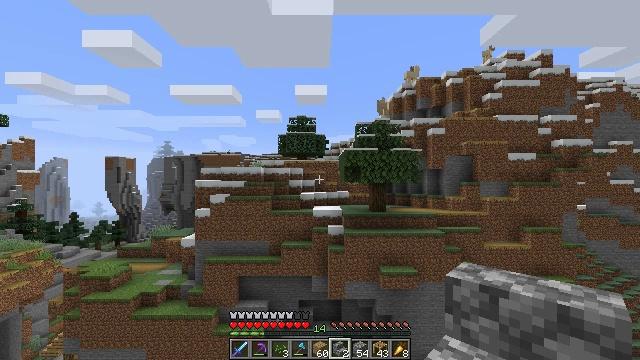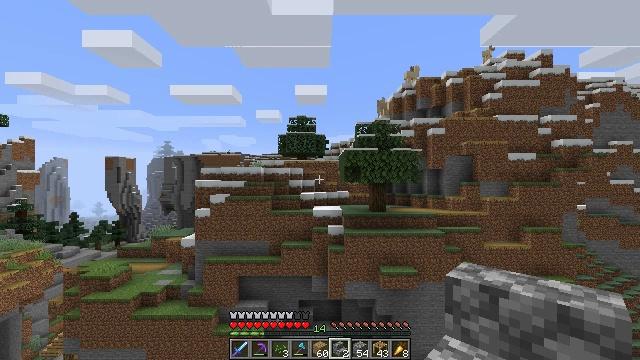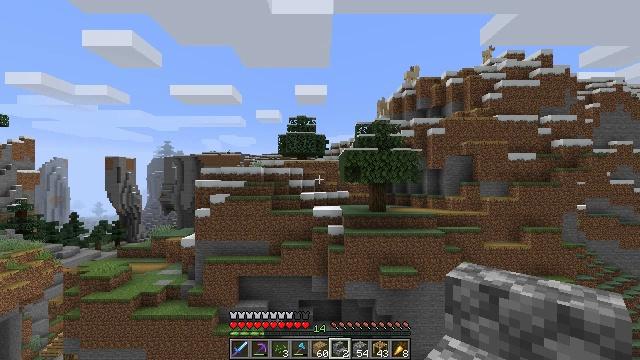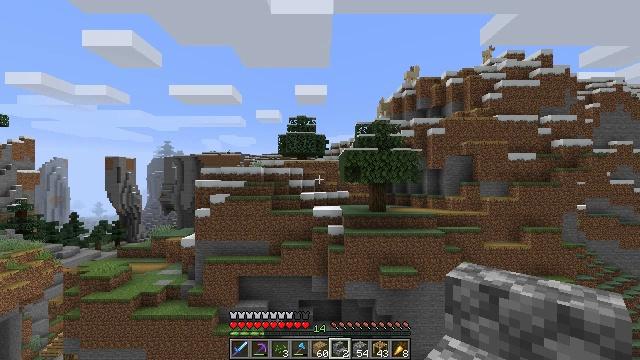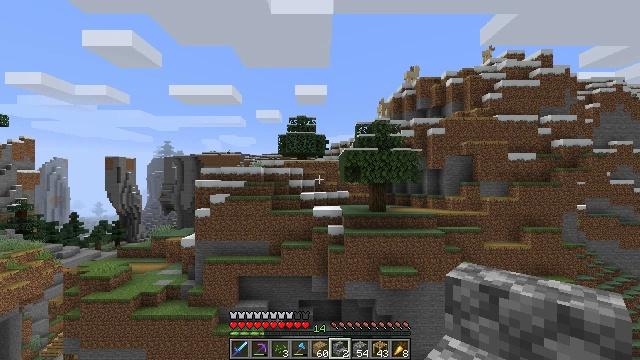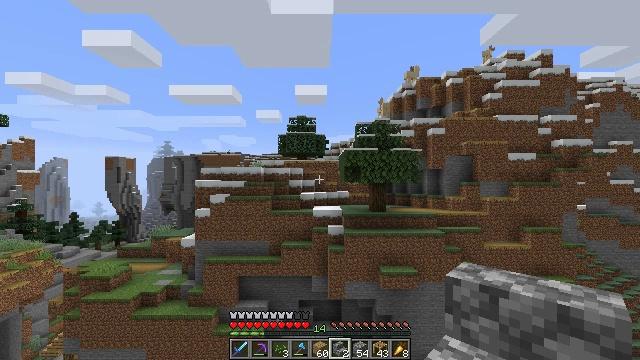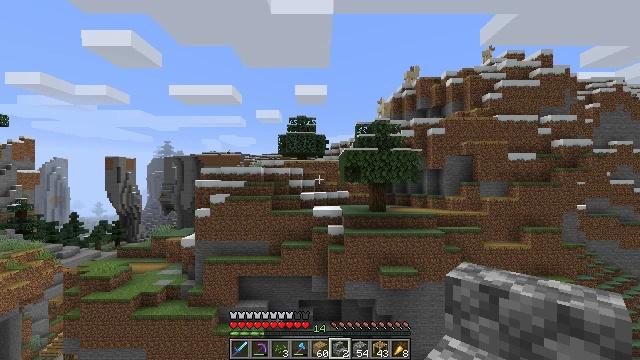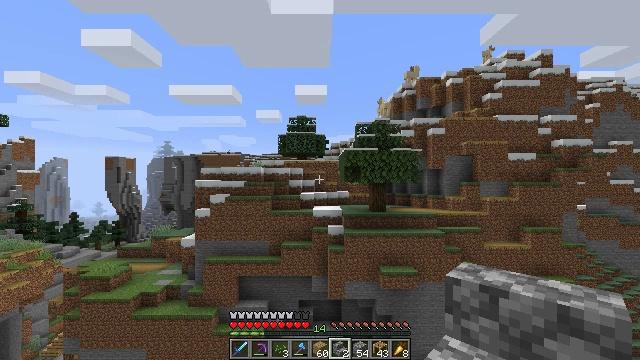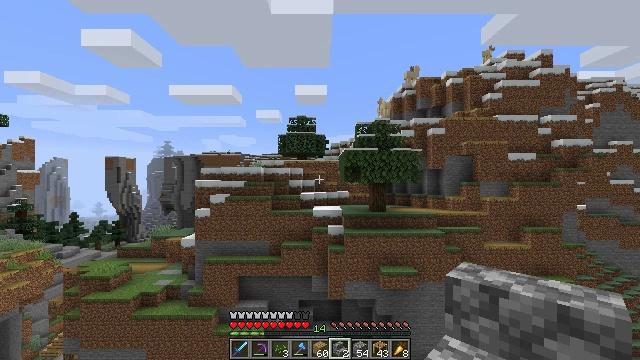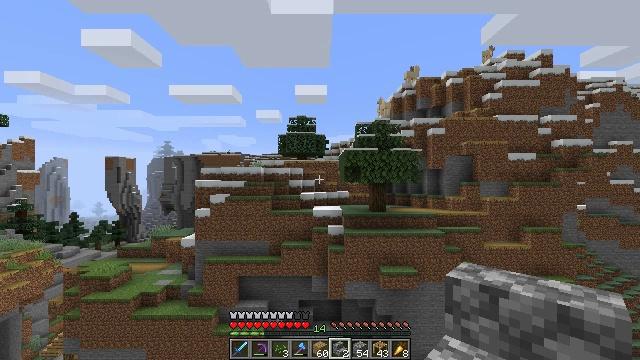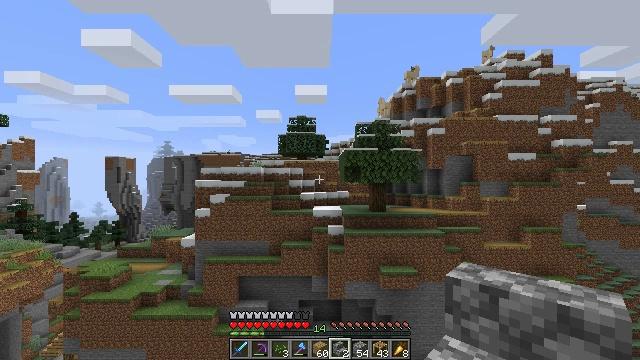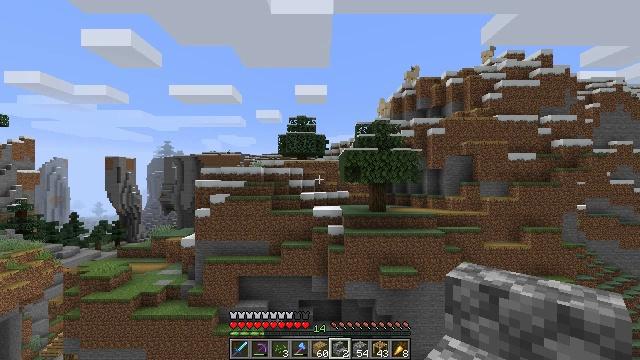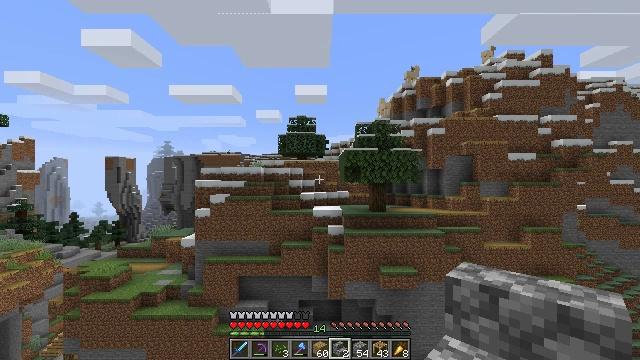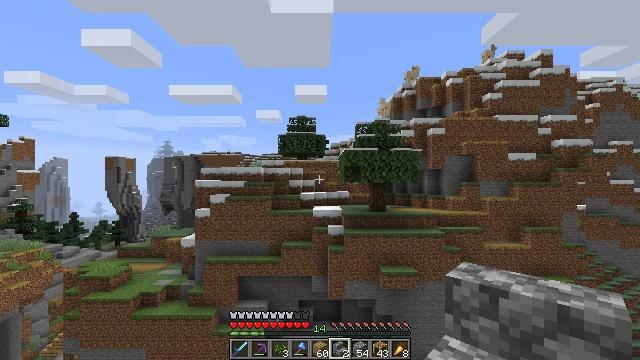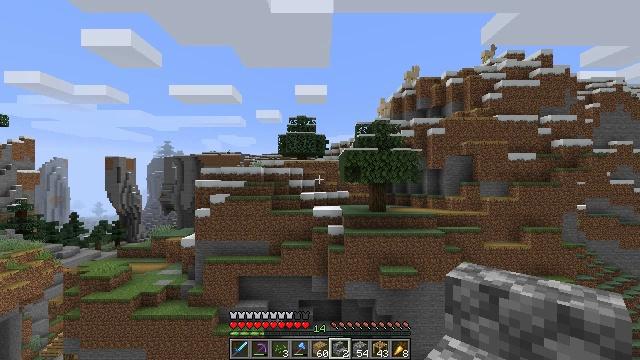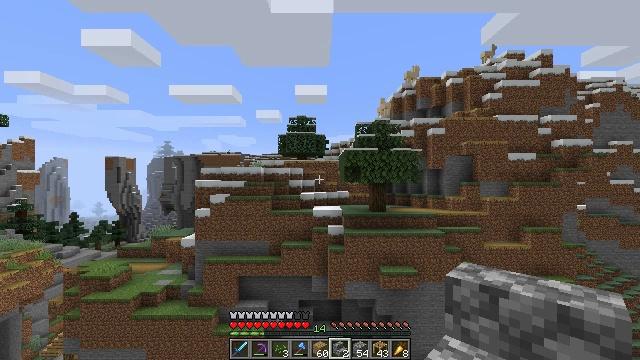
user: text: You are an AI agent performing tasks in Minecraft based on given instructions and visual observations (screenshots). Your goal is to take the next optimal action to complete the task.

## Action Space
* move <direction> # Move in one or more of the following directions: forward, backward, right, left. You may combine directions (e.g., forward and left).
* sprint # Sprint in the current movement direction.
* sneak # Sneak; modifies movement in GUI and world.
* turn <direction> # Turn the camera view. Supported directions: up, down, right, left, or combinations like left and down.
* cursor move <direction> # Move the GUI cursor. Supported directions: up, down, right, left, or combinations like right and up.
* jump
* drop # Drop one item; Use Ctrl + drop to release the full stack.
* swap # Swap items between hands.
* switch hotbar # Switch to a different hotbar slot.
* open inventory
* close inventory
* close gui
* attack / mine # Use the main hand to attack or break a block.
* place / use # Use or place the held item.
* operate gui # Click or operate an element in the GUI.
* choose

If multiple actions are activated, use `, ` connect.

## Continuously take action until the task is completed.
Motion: motion action
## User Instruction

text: Dismantle the scaffolding.
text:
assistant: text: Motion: no_op
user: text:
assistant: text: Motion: no_op
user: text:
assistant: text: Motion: no_op
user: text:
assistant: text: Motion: no_op
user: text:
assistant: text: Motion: no_op
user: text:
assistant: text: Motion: no_op
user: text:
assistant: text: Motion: no_op
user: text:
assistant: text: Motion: no_op
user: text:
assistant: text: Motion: no_op
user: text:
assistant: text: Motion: no_op
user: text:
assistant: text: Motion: no_op
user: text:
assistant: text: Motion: no_op
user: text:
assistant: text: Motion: no_op
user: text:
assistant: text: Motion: no_op
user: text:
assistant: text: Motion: no_op
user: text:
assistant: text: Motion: no_op
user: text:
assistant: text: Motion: no_op
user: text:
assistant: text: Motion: no_op
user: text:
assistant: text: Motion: no_op
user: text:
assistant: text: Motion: no_op
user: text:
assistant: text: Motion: no_op
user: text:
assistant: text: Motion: no_op
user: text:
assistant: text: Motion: no_op
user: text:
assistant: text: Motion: no_op
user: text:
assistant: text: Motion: no_op
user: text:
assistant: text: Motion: no_op
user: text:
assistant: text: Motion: no_op
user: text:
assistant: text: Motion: no_op
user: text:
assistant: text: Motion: no_op
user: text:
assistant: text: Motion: no_op